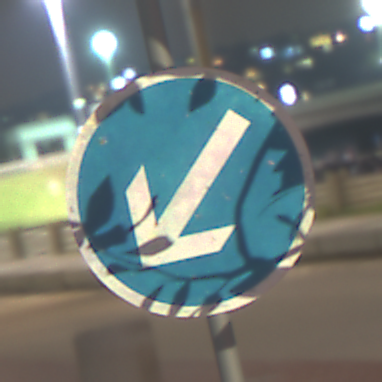
Verkehrszeichen: VorgeschriebeneVorbeifahrtLinks
Umgebung: Outdoor, Urban
Tageszeit: Night
Wetter: PartlyCloudy
Licht: Artificial
Jahreszeit: NotSpecified
Kontrast: HighContrast